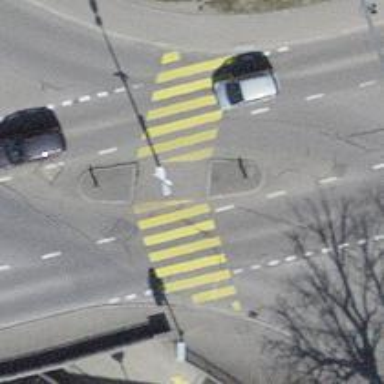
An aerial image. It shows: Road crossing with traffic signals.